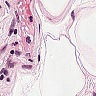
Metastatic tissue present: no